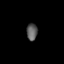
Tissue: prostate
Cell type: Fibroblasts
Senescence score: 0.8431
Nuclear area (px): 179
Mean DAPI intensity: 91.76